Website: apple
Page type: customer-info-address
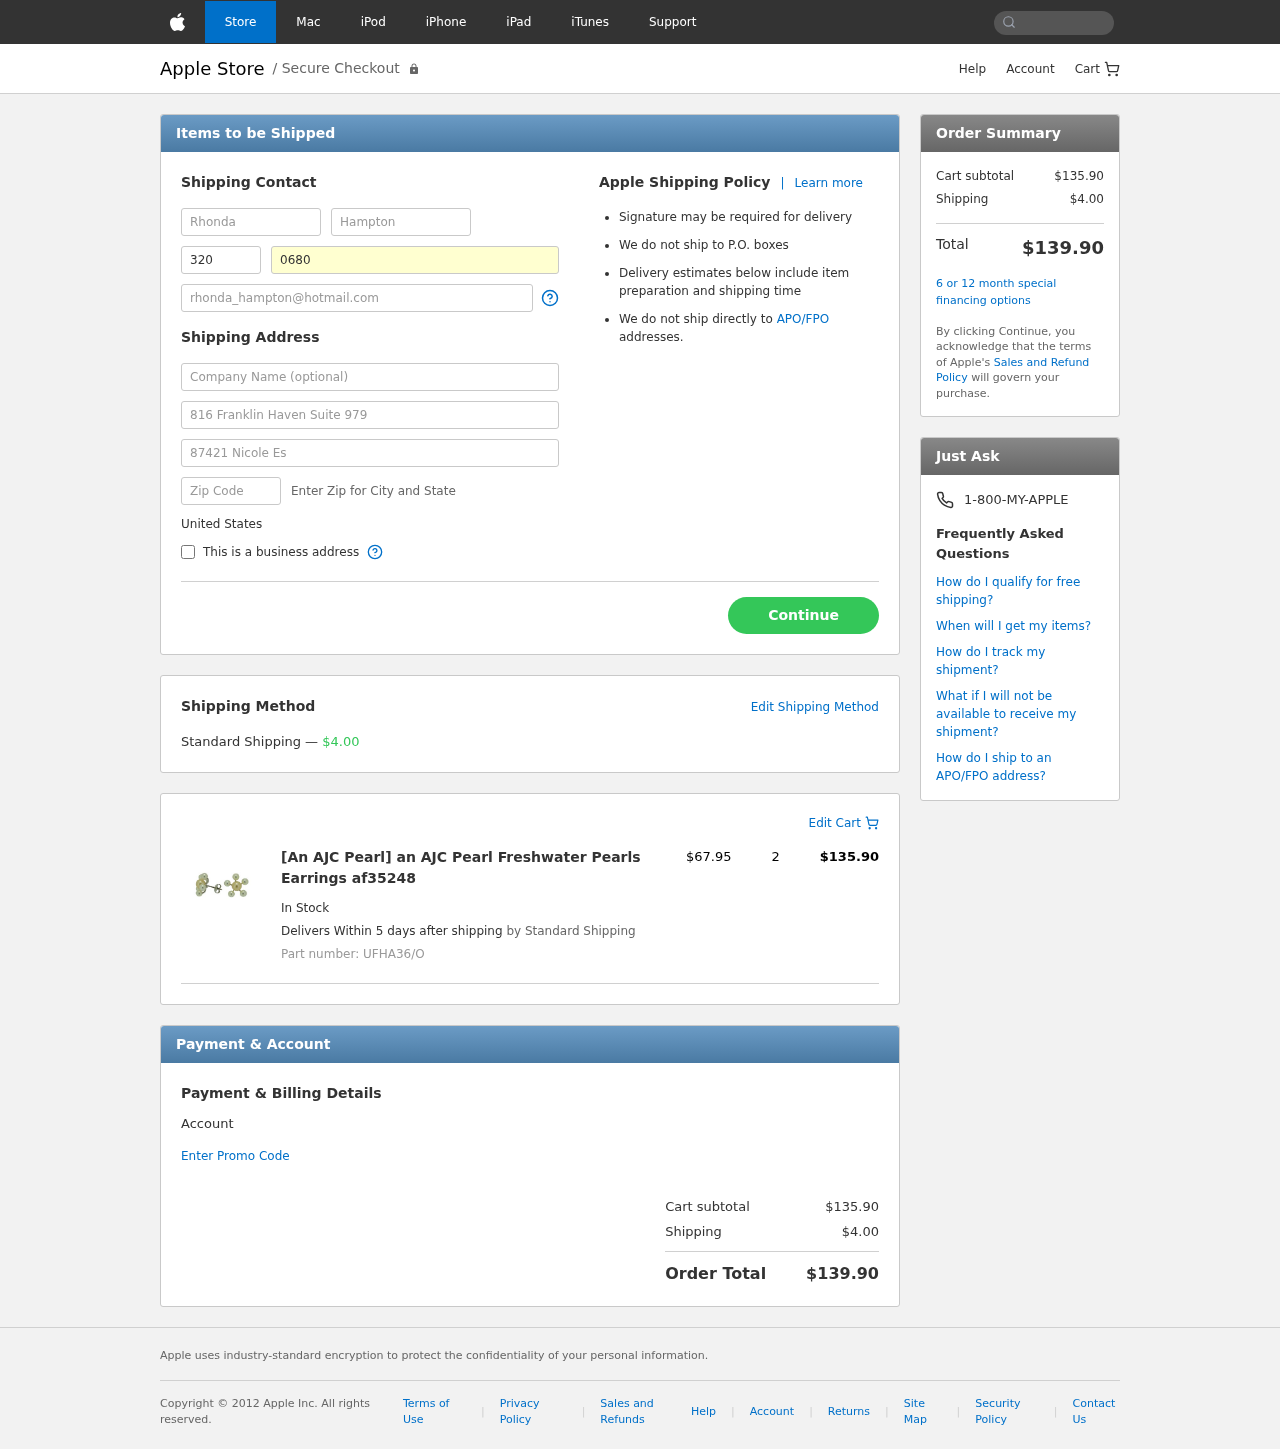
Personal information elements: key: PII_COUNTRY
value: United States
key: PII_FIRSTNAME
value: Rhonda
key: PII_LASTNAME
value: Hampton
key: PII_PHONE_AREA
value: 320
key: PII_PHONE_LINE
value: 0680
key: PII_EMAIL
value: rhonda_hampton@hotmail.com
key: PII_STREET
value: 816 Franklin Haven Suite 979
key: PII_STREET2
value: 87421 Nicole Estate Suite 194
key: PII_POSTCODE
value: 43764
Product elements: key: PRODUCT1_NAME
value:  [An AJC Pearl] an AJC Pearl Freshwater Pearls Earrings af35248 
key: PRODUCT1_PRICE
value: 67.95
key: PRODUCT1_QUANTITY
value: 2
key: PRODUCT1_SKU
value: UFHA36/O
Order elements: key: ORDER_SHIPPING_COST
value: $4.00
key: ORDER_ITEM_TOTAL
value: $135.90
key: ORDER_SUBTOTAL
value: $135.90
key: ORDER_TOTAL
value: $139.90